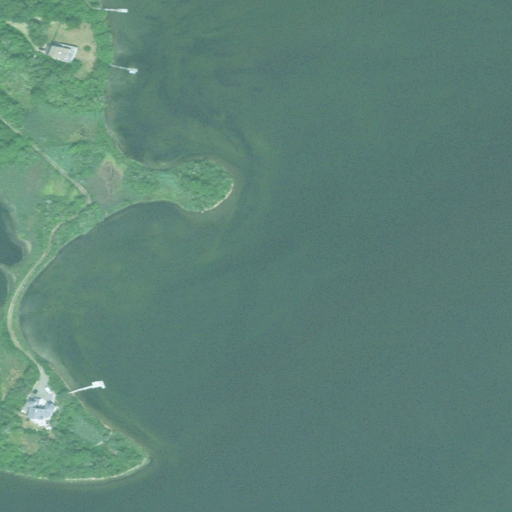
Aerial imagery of cape in Rhode Island named Tuck Point containing open water, deciduous forest, herbaceous wetlands, grassland, low intensity development, barren land, open development, and medium intensity development